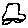
Label: car